Interaction volume radius: 5 \u00c5
Interaction volume height: 10 \u00c5
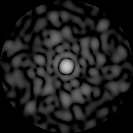
Disorder parameter: 0.8966